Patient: sex F, age 83
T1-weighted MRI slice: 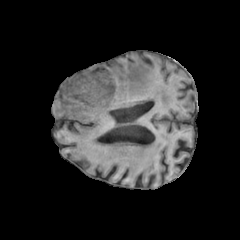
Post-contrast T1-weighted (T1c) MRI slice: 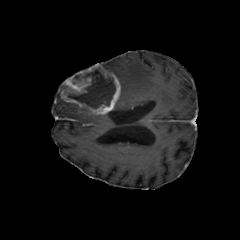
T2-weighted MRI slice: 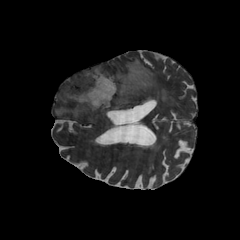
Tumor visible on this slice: yes
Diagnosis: Glioblastoma, IDH-wildtype
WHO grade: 4